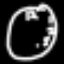
Label: clock